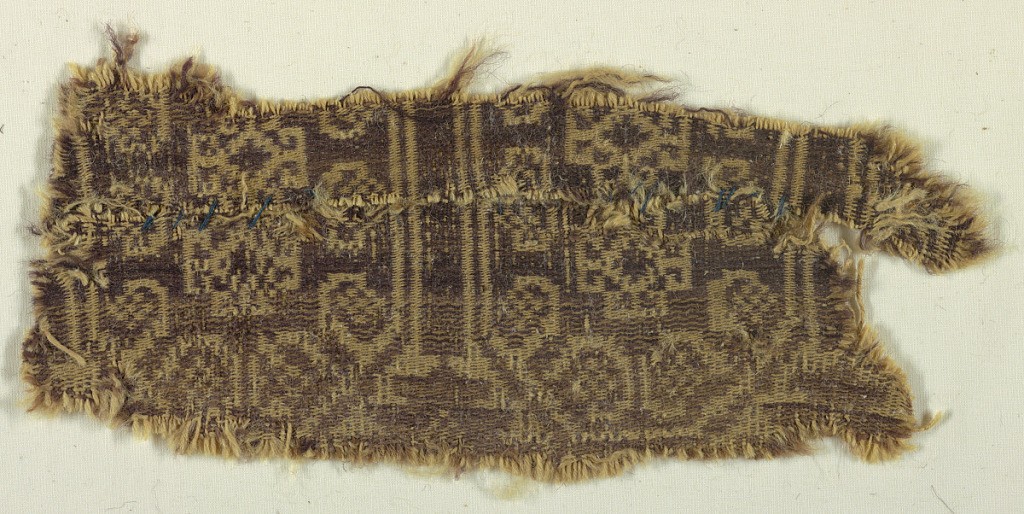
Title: Fragment
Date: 6th century
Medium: wool Technique: woven compound, complementary wefts, 1&2 twill
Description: Fragment patterned with geometrical and rosette motifs enclosed in octagons. The intersection between octagons is filled by a rosette.